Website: lowes
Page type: delivery-shipping
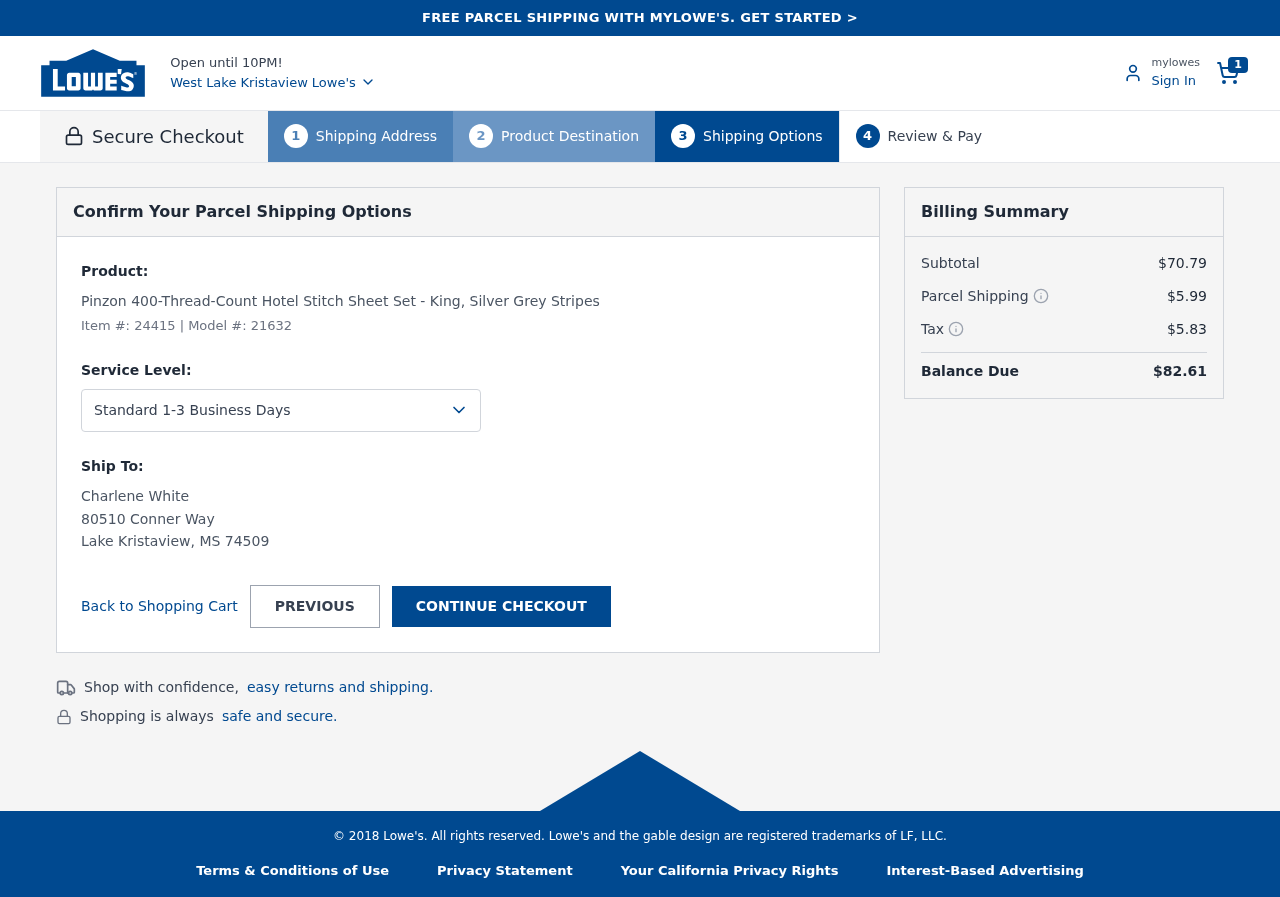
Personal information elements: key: PII_CITY
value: Lake Kristaview
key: PII_CITY_STATE_ZIP
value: Lake Kristaview, MS 74509
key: PII_FULLNAME
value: Charlene White
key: PII_STREET
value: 80510 Conner Way
Product elements: key: PRODUCT1_NAME
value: Pinzon 400-Thread-Count Hotel Stitch Sheet Set - King, Silver Grey Stripes
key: PRODUCT1_ITEM_NUMBER
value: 24415
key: PRODUCT1_MODEL_NUMBER
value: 21632
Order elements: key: ORDER_NUM_ITEMS
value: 1
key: ORDER_SUBTOTAL
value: $70.79
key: ORDER_SHIPPING_COST
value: $5.99
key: ORDER_TAX
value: $5.83
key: ORDER_TOTAL
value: $82.61